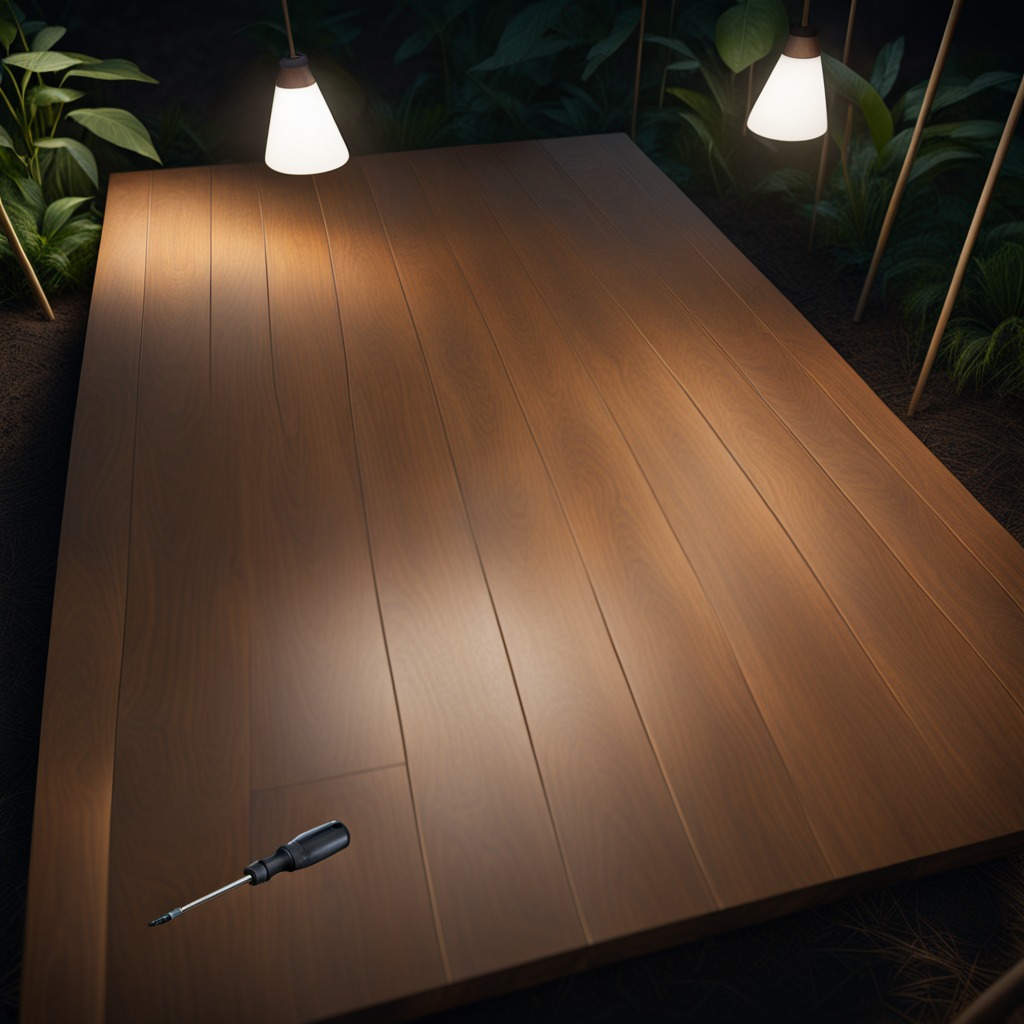
A screwdriver is lying on the wooden table.